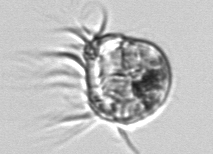
Label: Leegaardiella_ovalis